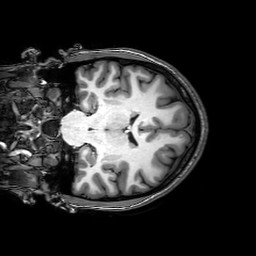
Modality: T1w
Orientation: coronal
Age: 21
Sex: female
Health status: healthy
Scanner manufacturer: philips
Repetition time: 0.008312 s
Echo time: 0.00381 s